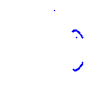
Particle: proton